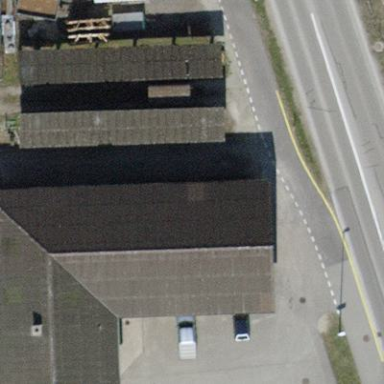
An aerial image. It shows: Industrial building with gabled roof.